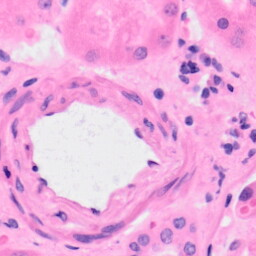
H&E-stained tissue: Kidney